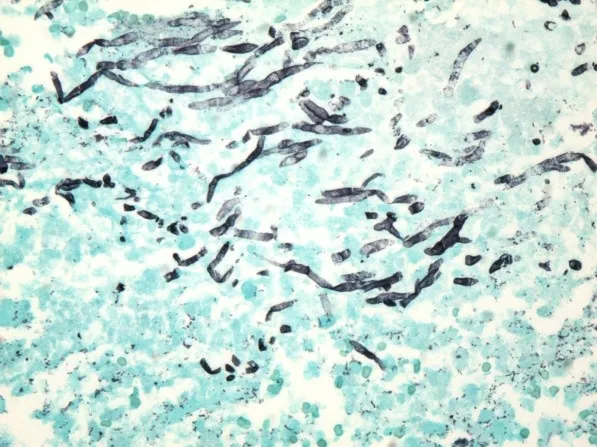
Groups of aspergillus fungal hyphae are present in an area of hemorrhagic infarction in the resected specimen (x400, Gomori Methanamine Silver stain).
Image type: pathology (methenamine_silver)